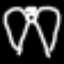
Label: angel